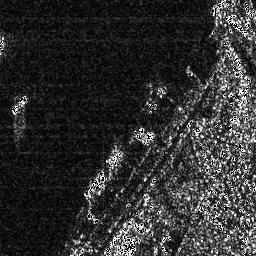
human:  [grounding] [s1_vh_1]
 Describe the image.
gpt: In the satellite image, there is  <ref>1 medium ship </ref> <box>[[3, 35, 12, 44, 0]]</box> located at left,  <ref>1 medium ship </ref> <box>[[30, 64, 41, 77, 0]]</box> located at bottom.